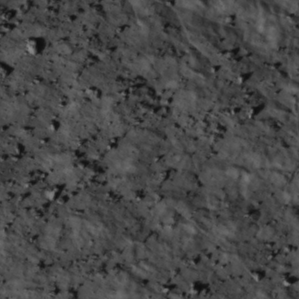
Label: non_frost